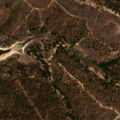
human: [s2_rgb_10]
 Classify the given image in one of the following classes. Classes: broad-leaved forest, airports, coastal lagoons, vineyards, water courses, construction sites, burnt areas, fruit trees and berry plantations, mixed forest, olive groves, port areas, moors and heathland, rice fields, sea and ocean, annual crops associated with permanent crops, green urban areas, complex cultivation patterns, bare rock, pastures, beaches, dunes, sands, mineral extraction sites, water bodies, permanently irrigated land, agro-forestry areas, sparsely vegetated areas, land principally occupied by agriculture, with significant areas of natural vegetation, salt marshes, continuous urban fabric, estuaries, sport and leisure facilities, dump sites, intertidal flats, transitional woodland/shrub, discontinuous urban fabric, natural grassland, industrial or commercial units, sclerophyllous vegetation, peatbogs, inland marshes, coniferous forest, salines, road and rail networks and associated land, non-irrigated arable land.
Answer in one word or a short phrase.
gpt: broad-leaved forest, transitional woodland/shrub, water bodies